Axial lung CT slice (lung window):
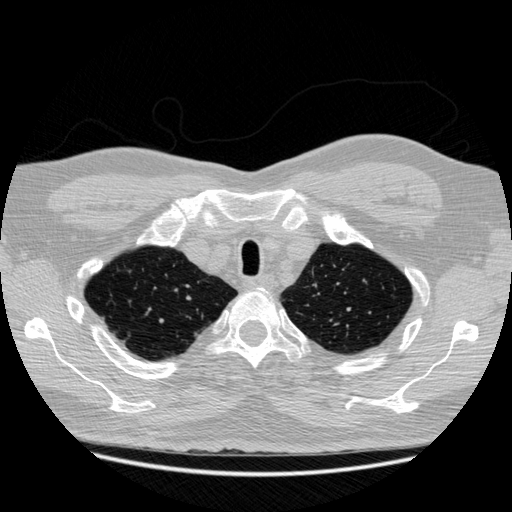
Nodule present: no